Question: I'm working with a fairly large project, managed by SBT (full recompilation time 150+ sec). I'm using latest Scala IDE plugin (4.0.0-M1) and I can barely edit any large enough source file - each time I type something, eclipse freezes completely for a couple of seconds. Same happens when I save my changes. It also seems that editing file cause more and more heavy performance degrade. Restarting Eclipse helps, but not for long. To work this around, I have to open a .scala source file in text editor via Eclipse, losing all benefits of Scala editor.
### Additional info
PC is good enough - Intel Core i5-3570 with 16 GB RAM
I'm using Windows 7 x64, Scala 2.10.3, SBT 0.13.1 and Oracle JDK 1.7.0u45
Using profiling with Java VisualVM shows that apparently CPU is used by Scala presentation compiler:

Eclipse's heap status indicator never goes beyond a half.
Auto-build, implicits highlight and mark occurences are all turned off
Configuration from 'eclipse.ini' (3 last flags are added from <URL>:
'''
-vm
D:\ProgramFiles\Java\jdk1.7.0_45in\javaw.exe
-vmargs
-Dosgi.requiredJavaVersion=1.6
-Xms1024m
-Xmx2048m
-Xss1M
-XX:MaxPermSize=1024M
-server
-XX:+DoEscapeAnalysis
-XX:+UseConcMarkSweepGC
-XX:+UseCompressedOops
'''
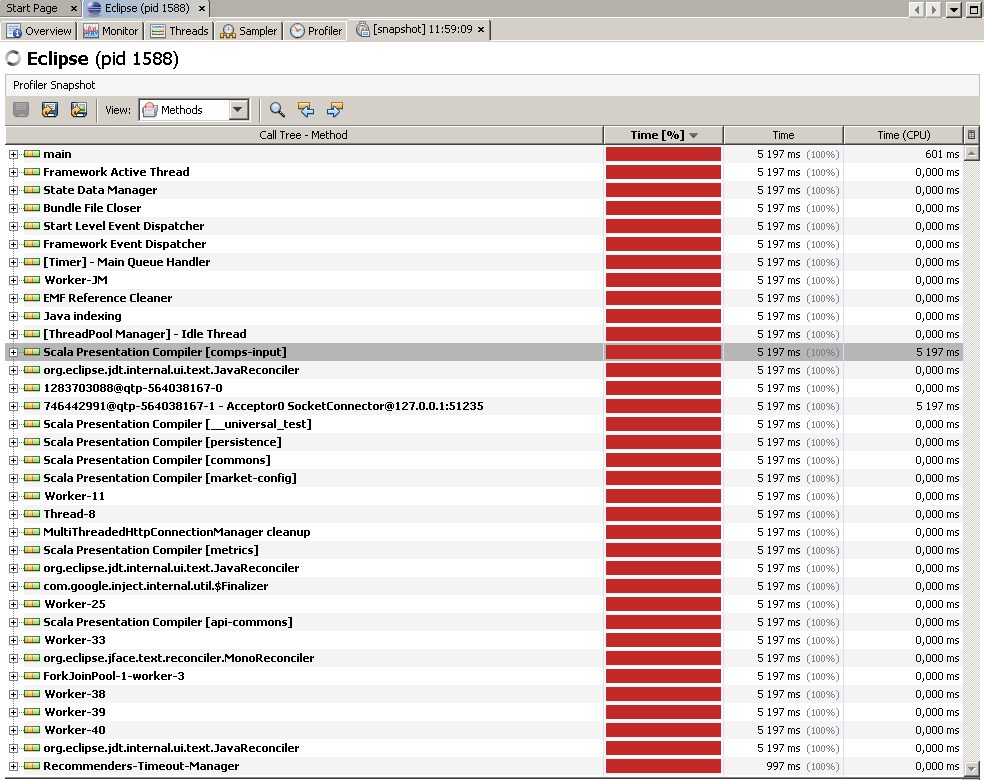
Answer: For posterity. The culprit was the Mylyn plugin trying to find out precise information on what's under the cursor on and . For details, see ticket <URL>.